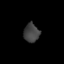
Tissue: lung
Cell type: Epithelial cells
Senescence score: 0.1541
Nuclear area (px): 285
Mean DAPI intensity: 65.737